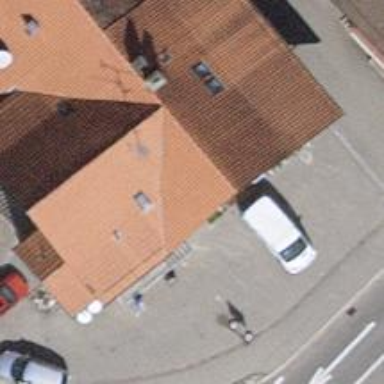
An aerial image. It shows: Bar.